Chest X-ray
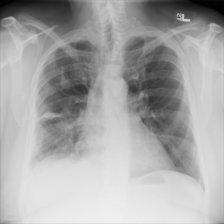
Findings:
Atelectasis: negative
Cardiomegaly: negative
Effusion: negative
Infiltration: negative
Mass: negative
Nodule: negative
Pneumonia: negative
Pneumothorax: negative
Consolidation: negative
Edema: negative
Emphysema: negative
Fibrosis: negative
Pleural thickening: positive
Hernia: negative